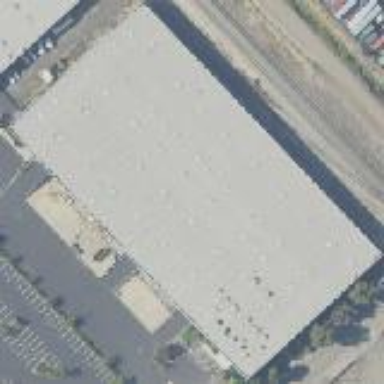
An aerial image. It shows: Commercial building.